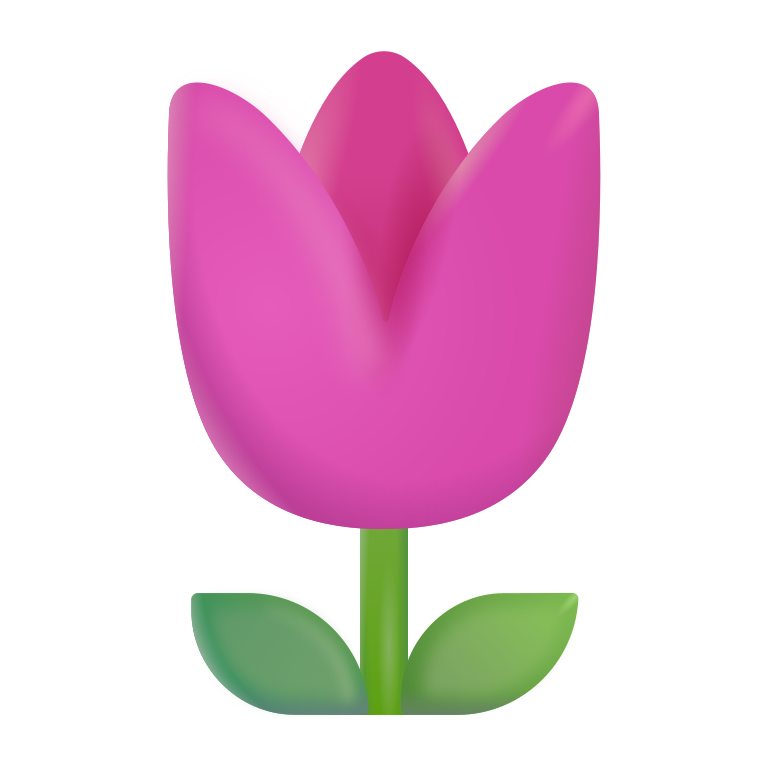
tulip color